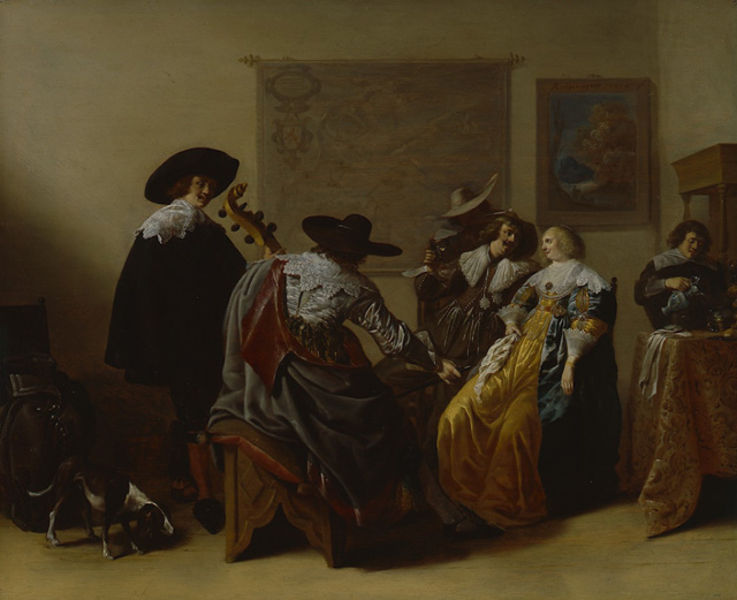
Titel: Geselliges Beisammensein
Künstler: Anthonie Palamedesz.
Standort: Karlsruhe
Institution: Staatliche Kunsthalle Karlsruhe
Schlagwörter: blau, dunkel, gemälde, mann, schatten, umhang, weiß, frauen, gelb, menschen, sitzen, blumen, braun, bunt, frau, grau, hintergrund, hut, hüte, kleid, kleider, licht, männer, raum, reden, schmuck, schwarz, stuhl, stühle, tisch, zeichnung, zimmer, dackel, dame, haus, hund, rot, tuch, gesellschaft, gespräch, herren, leute, malerei, teppich, versammlung, alt, bart, feier, gelage, getränke, schnurrbart, trinken, wand, barock, diener, kleidung, kragen, rahmen, rembrandt, spitze, bild, herr, holland, innenraum, instrument, niederlande, tischdecke, tischtuch, öl, dämmerung, gewand, gold, interieur, mantel, sitzend, stehend, stoffe, adel, decke, gewänder, spitzen, bass, gitarre, instrumente, kontrabass, konzert, musik, musiker, orchester, renaissance, seide, genre, sack, kanne, krug, spanien, bilder, schrank, bogen, genrebild, unterhaltung, cello, hof, bank, hocker, salon, karten, spielen, wandteppich, musikinstrument, musizieren, maler, stube, edel, schnauzer, becher, mäntel, treffen, vermeer, niederländisch, vitrine, lustig, bänke, wandschmuck, bratsche, besuch, karte, landhaus, begegnung, umhänge, plan, flämisch, hochzeit, spitzenkragen, landkarte, halbdunkel, laute, lautenspieler, saiteninstrument, seidenkleid, wandbild, leier, zuhörer, wandbehang, meister, umahng, roben, kelidung, koffer, giessen, geographie, streichinstrument, frühe neuzeit, neuzeit, musikinstrumente, musikanten, tapette, männe, freunde, galant, atlas, auspacken, landkarten, weltkarte, kavaliere, einschenken, klragen, musketiere, austausch, menshen, edelleute, chello, hofe, hausmusik, 17. jahrhundert, spielleute, alter meister, wandkarte, musiziert, stuhl hund, kammermus, velaszques